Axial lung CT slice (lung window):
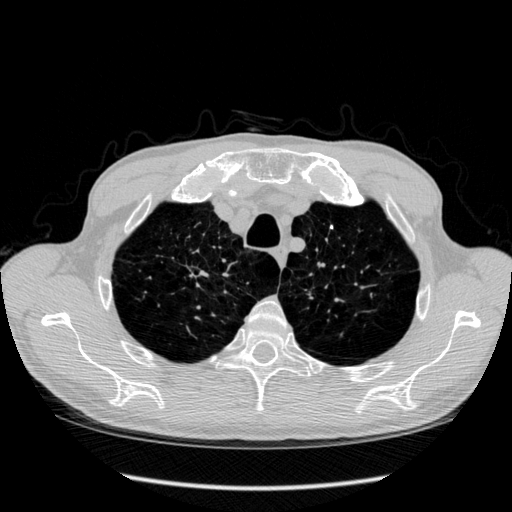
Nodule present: no